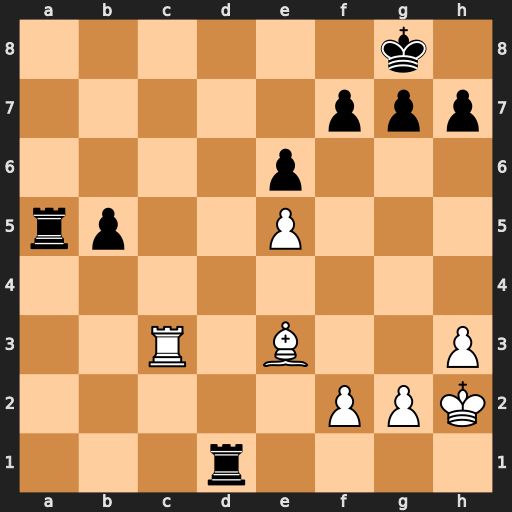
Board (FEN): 6k1/5ppp/4p3/rp2P3/8/2R1B2P/5PPK/3r4
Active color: w
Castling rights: -
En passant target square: -
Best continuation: Rc8+ Rd8 Rxd8#